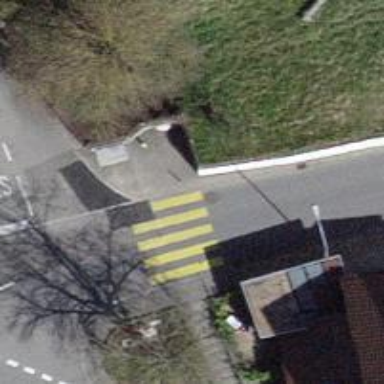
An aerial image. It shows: Uncontrolled zebra crossing with yellow markings on the road.